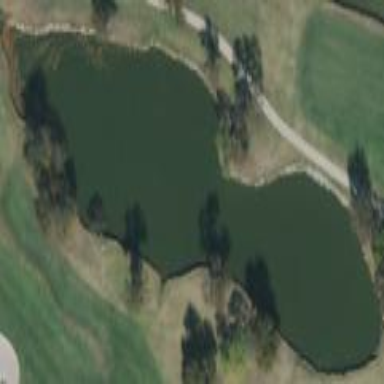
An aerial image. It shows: Water hazard in golf course. The hazard is natural water feature.